You are looking at the wavelet scalogram of a bearing's acceleration signal. Classify the bearing condition as one of: normal, inner_race, outer_race, ball.
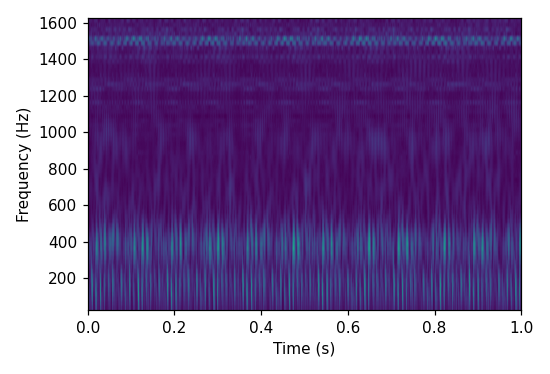
Answer: outer_race